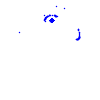
Particle: electron